Interaction volume radius: 10 \u00c5
Interaction volume height: 45 \u00c5
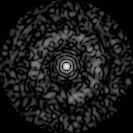
Disorder parameter: 0.8332